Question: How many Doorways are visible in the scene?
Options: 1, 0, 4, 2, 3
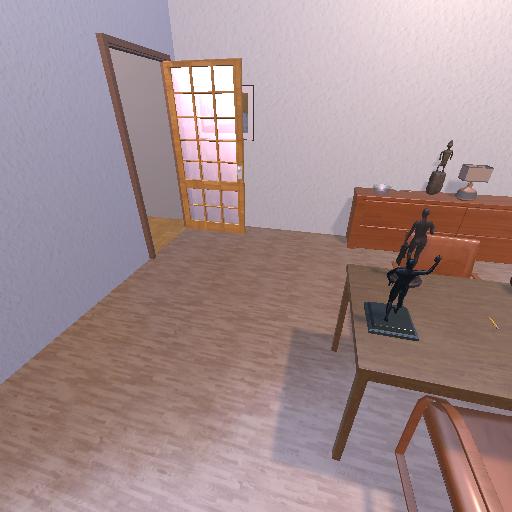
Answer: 1